Field crop: maize
Growth stage: 2
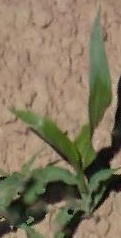
Species: maize